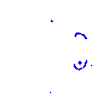
Particle: kaon